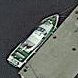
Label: civil